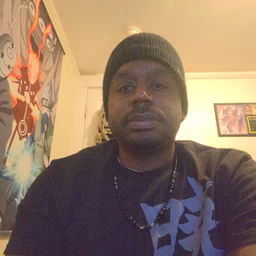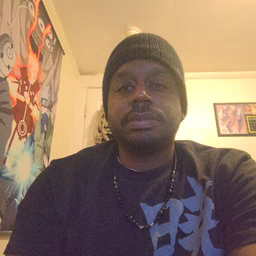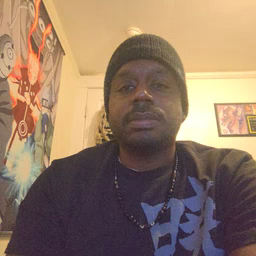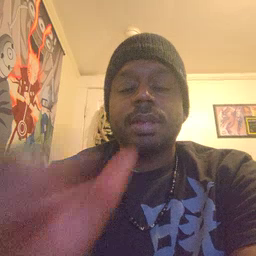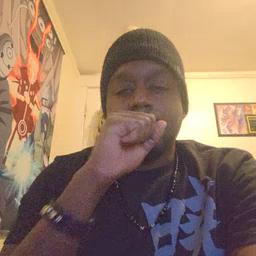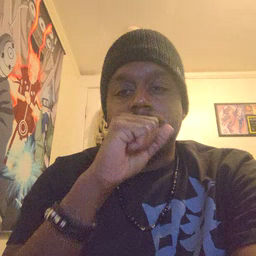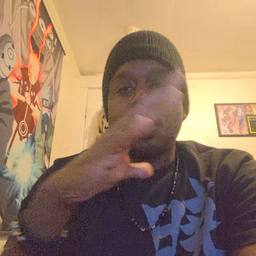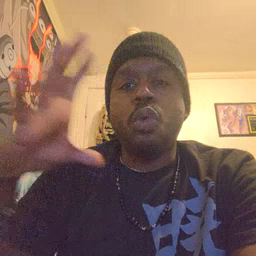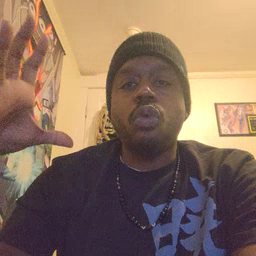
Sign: balloon